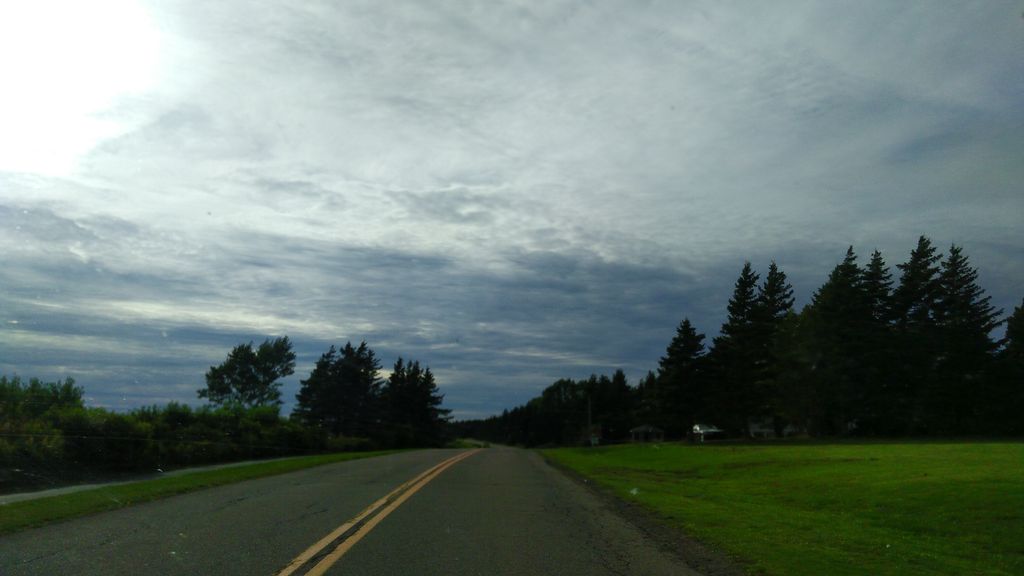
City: charlottetown